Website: lowes
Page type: payment
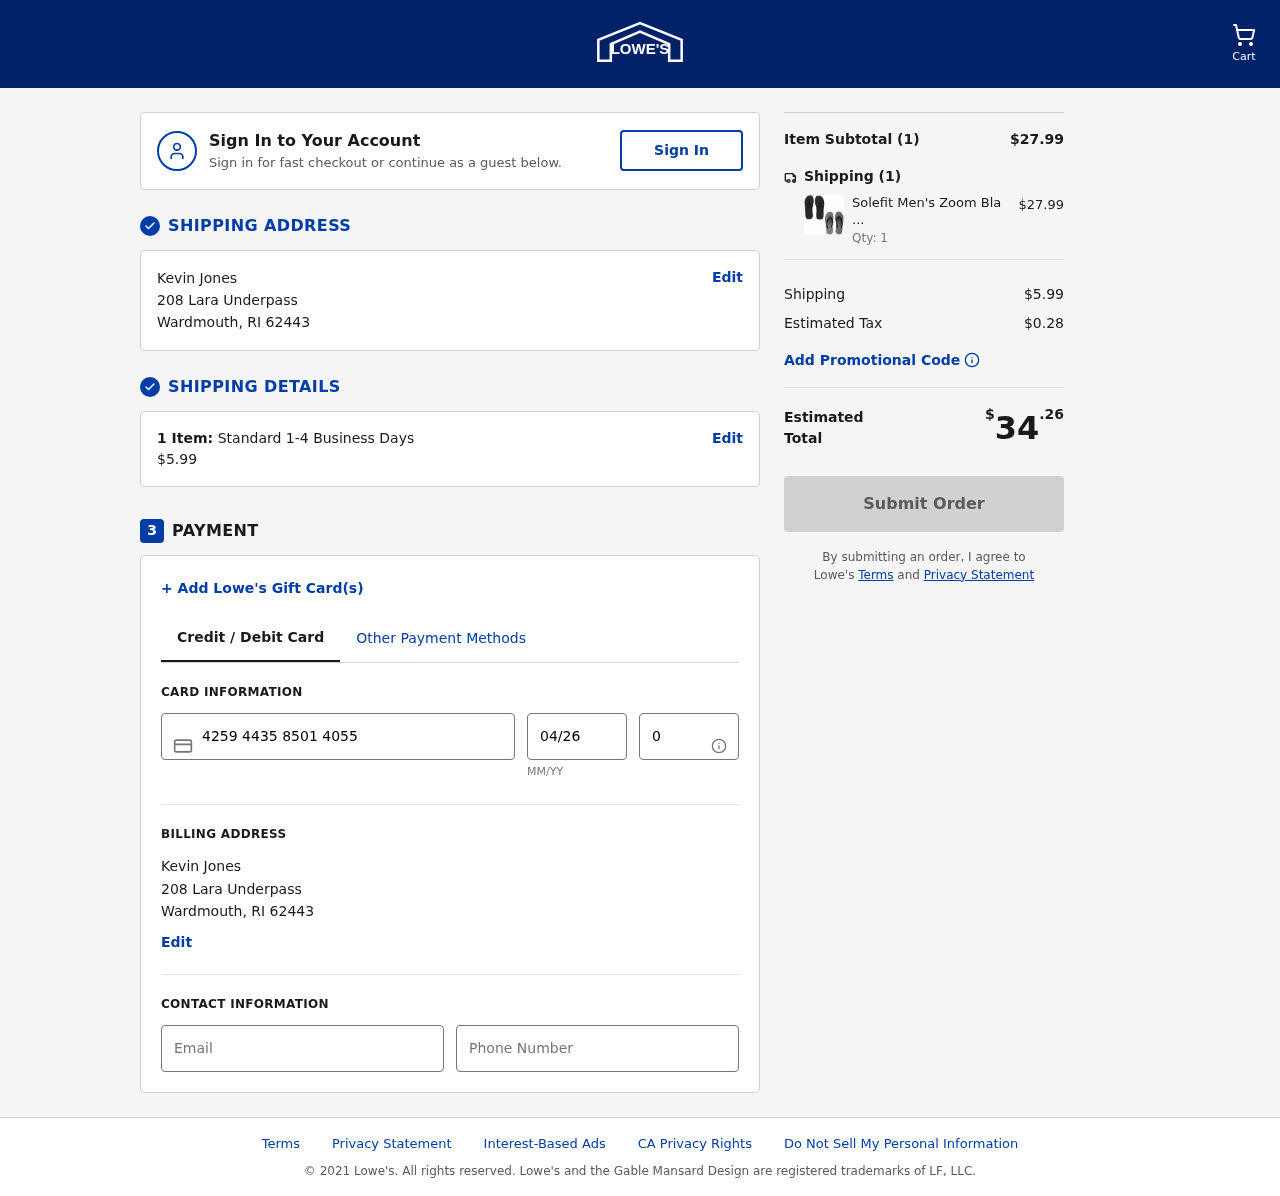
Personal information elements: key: PII_CARD_CVV
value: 059
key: PII_CARD_EXPIRY
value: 04/26
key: PII_CARD_NUMBER
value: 4259 4435 8501 4055
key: PII_CITY
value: Wardmouth
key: PII_EMAIL
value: kevin.jones@gmail.com
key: PII_FULLNAME
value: Kevin Jones
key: PII_PHONE
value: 4737168210
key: PII_POSTCODE
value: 62443
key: PII_STATE_ABBR
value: RI
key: PII_STREET
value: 208 Lara Underpass
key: PII_FULLNAME2
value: Kevin Jones
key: PII_STREET2
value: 208 Lara Underpass
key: PII_CITY2
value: Wardmouth
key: PII_STATE_ABBR2
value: RI
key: PII_POSTCODE2
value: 62443
Product elements: key: PRODUCT1_NAME
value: Solefit Men's Zoom Black & Olive Flip-Flops Pack of 2-6 UK (40 EU) (SLFT-0101-0106)
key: PRODUCT1_PRICE
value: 27.99
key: PRODUCT1_QUANTITY
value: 1
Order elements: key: ORDER_NUM_ITEMS
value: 1
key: ORDER_SHIPPING_COST
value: $5.99
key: ORDER_NUM_ITEMS2
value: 1
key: ORDER_SUBTOTAL
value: $27.99
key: ORDER_NUM_ITEMS3
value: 1
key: ORDER_SHIPPING_COST2
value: $5.99
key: ORDER_TAX
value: $0.28
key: ORDER_TOTAL
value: $34.26